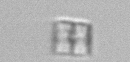
Label: Bacillariophyceae_morphotype1